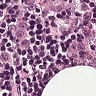
Metastatic tissue present: yes